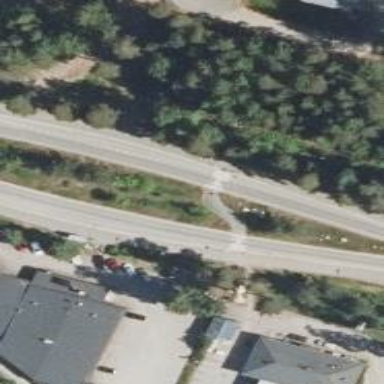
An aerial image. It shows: Uncontrolled road crossing.